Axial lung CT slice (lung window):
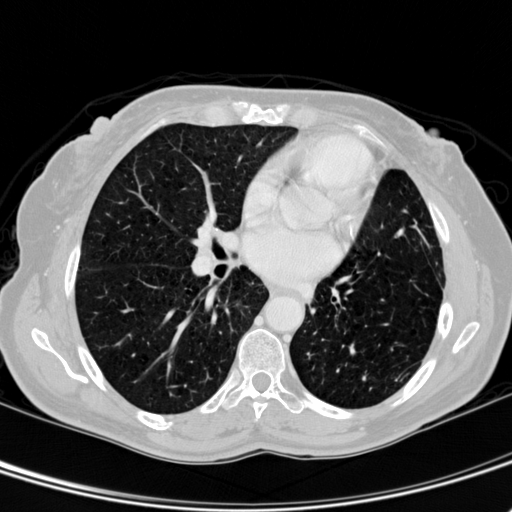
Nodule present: no